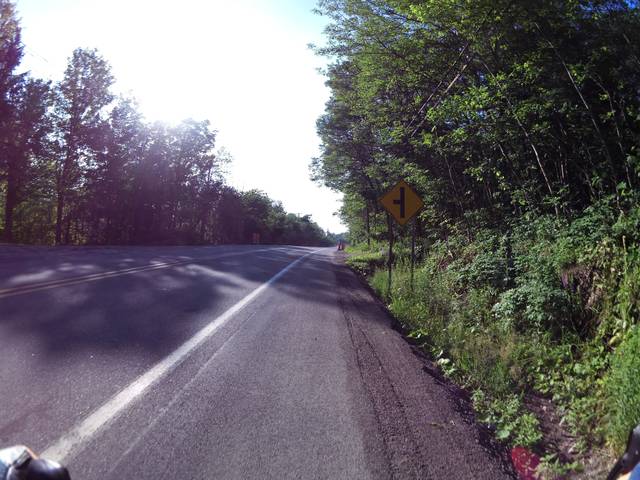
Region: Canada
Coordinates: 45.569, -75.855